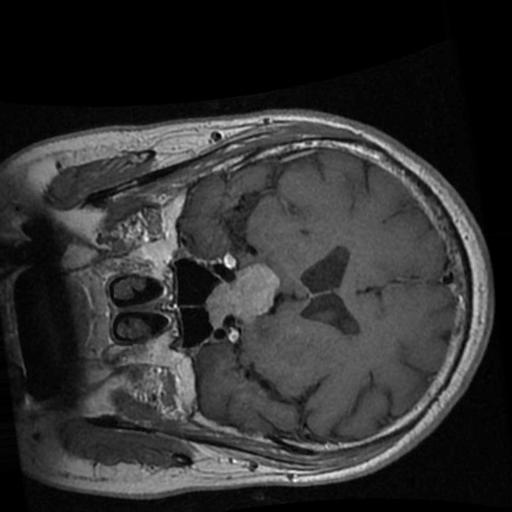
Label: brain_tumor